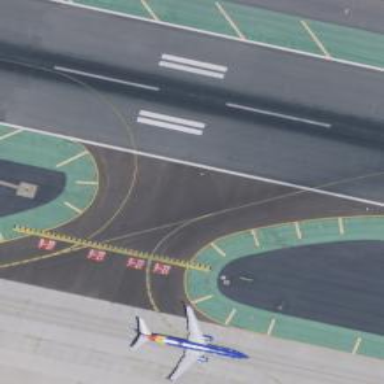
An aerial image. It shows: Image of taxiway at airport.